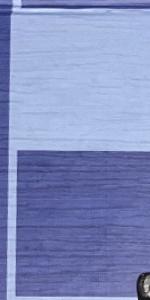
Label: Empty